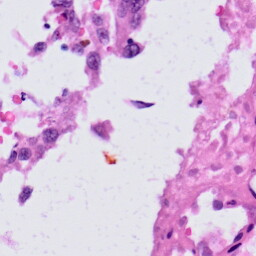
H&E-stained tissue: Skin